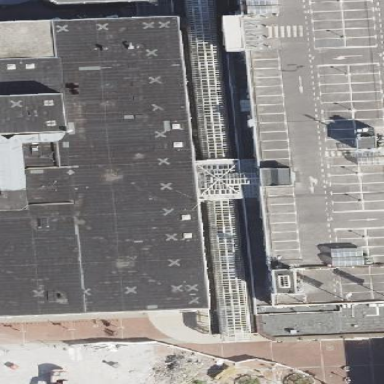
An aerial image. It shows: Close-up view of roof part of building.